Question: I creaeted a map using the direction api and can be able to show on map but its not as smooth as the origional google map looks like.
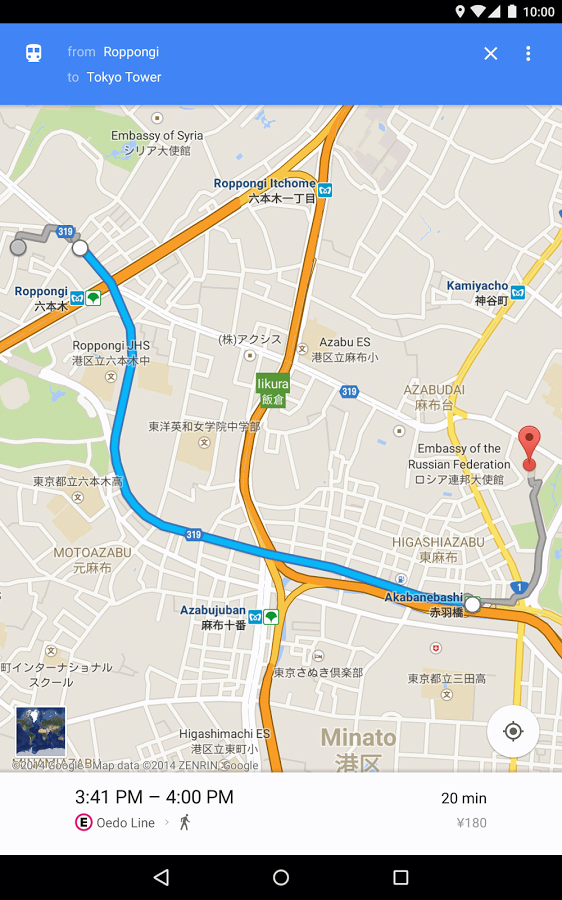
Answer: I don't think you can make it exactly the same since Gmaps (that's my idea) has access to more object than you...
Anyway, you can make your line a little bit better by modifying color and size of the polyline:
setWidth and setColor are your only friends for this task...
<URL>